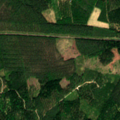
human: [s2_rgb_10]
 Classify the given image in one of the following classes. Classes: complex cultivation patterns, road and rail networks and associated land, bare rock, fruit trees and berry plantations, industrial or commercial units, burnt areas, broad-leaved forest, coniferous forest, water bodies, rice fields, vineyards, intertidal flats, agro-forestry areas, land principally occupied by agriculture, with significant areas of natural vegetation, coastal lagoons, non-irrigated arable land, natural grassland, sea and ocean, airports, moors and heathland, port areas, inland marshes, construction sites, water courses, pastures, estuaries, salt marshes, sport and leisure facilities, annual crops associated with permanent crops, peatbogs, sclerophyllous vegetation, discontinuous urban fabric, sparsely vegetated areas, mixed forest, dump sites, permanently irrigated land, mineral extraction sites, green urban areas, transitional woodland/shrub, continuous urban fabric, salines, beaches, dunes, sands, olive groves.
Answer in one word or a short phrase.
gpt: coniferous forest, mixed forest